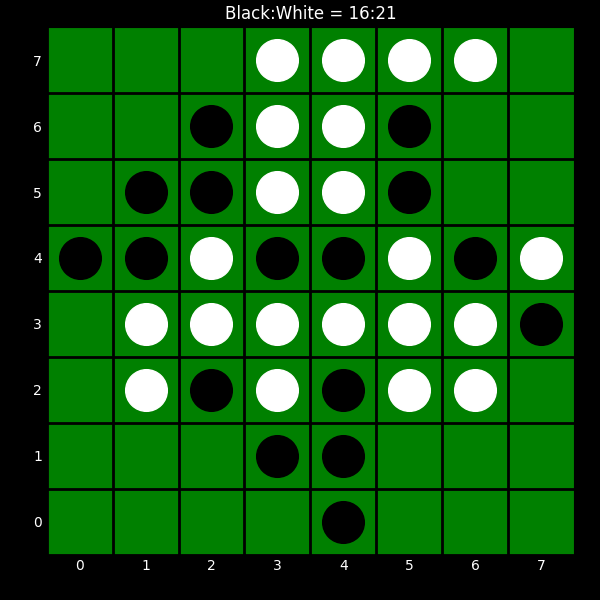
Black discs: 16
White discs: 21